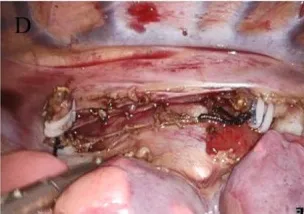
Video-assisted thoracoscopic surgery to cut and suture the fistula. (D) CBBF was cut and sutured.
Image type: medical_photograph (other_medical_photograph)